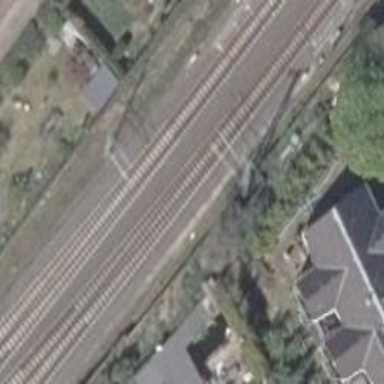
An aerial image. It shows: Railway switch with the turnout pointing to the right.